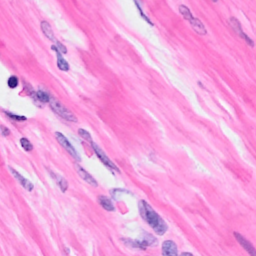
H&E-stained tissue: Breast